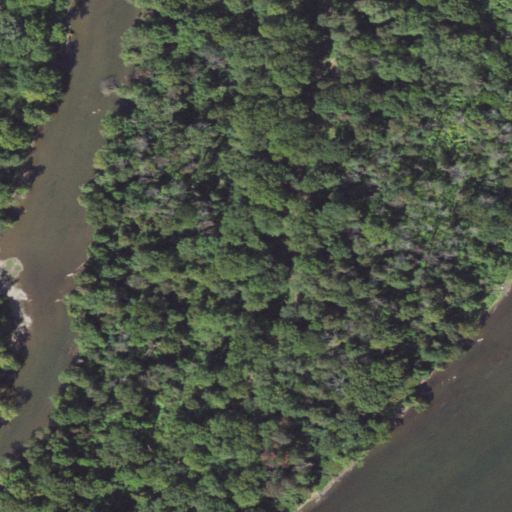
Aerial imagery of island in Pennsylvania named Crafts Island containing mixed forest, open water, deciduous forest, and herbaceous wetlands